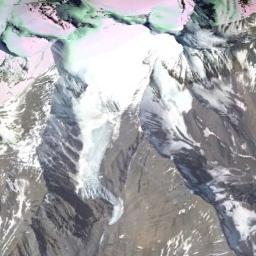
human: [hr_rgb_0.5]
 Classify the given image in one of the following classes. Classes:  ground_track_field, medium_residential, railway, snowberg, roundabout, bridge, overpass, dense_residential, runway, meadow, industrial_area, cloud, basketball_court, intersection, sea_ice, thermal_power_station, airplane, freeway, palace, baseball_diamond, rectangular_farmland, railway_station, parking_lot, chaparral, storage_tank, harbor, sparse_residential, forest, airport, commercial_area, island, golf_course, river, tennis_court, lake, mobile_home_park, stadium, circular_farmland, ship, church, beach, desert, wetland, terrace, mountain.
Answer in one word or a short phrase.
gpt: snowberg